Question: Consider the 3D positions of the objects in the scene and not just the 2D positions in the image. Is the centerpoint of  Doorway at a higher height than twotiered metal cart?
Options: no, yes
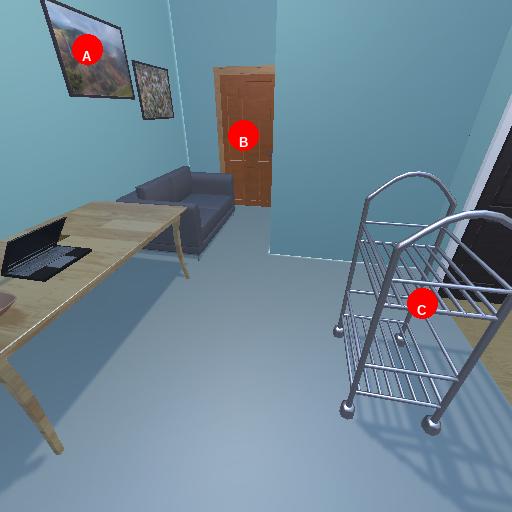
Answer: no